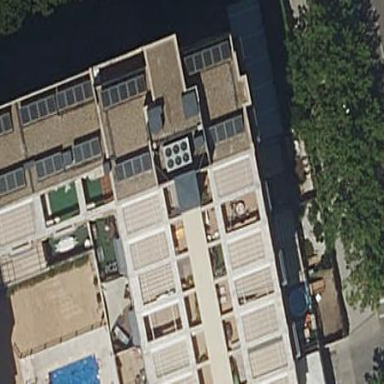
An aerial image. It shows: The image shows part of apartment building.